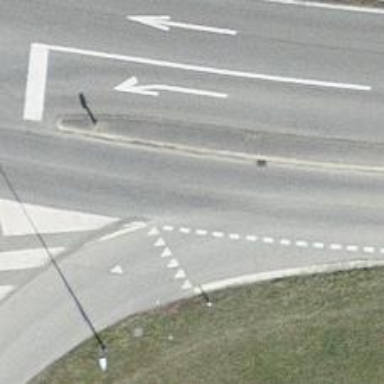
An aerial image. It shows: Asphalt road classified as primary highway.